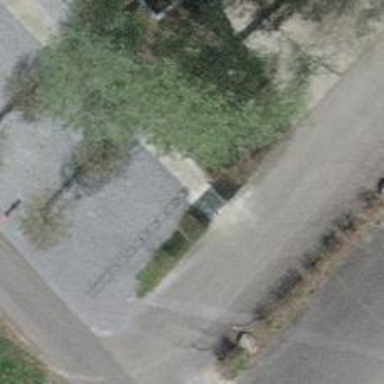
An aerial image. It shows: Set of steps on the road.